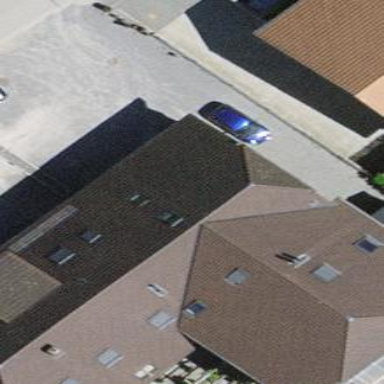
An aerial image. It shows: Residential building.